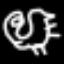
Label: square